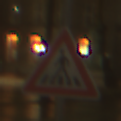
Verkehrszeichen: FussgaengerueberwegRechts
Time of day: Night
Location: Outdoor (Urban)
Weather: Overcast
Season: NotSpecified
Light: Artificial